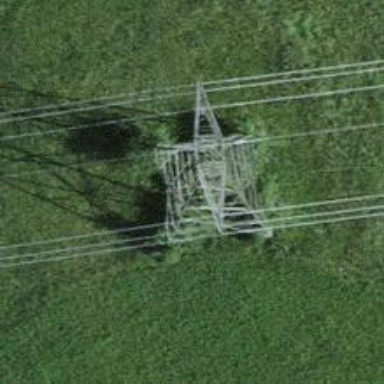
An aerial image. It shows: Power tower.